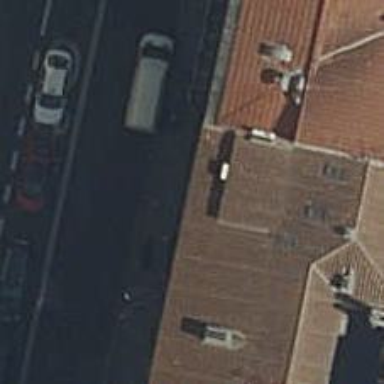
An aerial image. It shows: Restaurant.